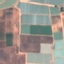
Land use / land cover: PermanentCrop